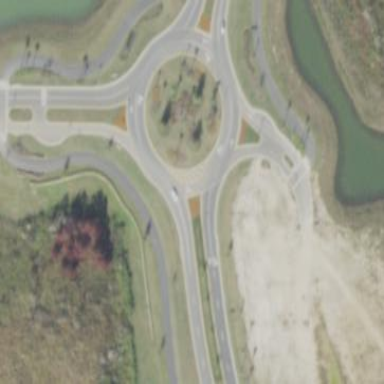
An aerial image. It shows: Tertiary road with asphalt surface leading to roundabout.